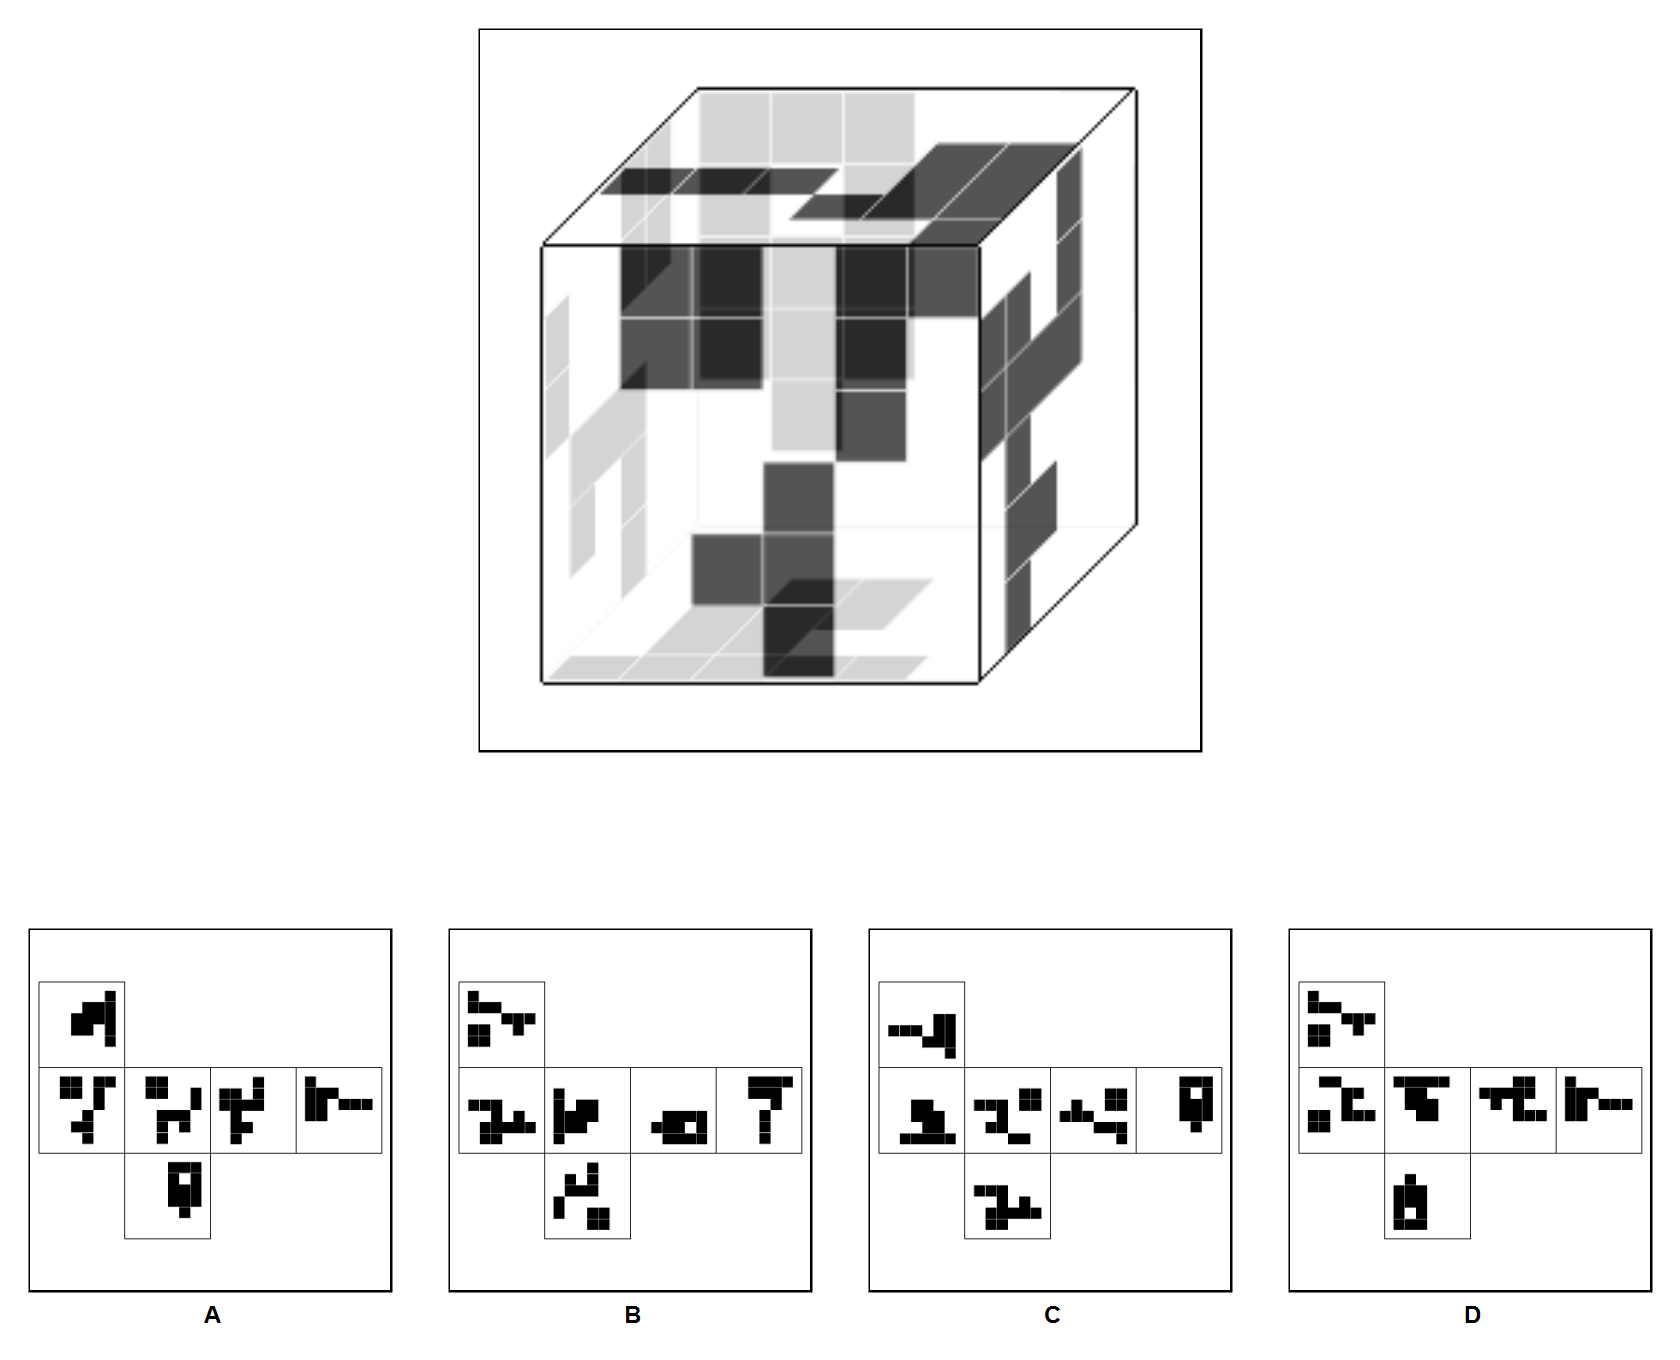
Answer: D